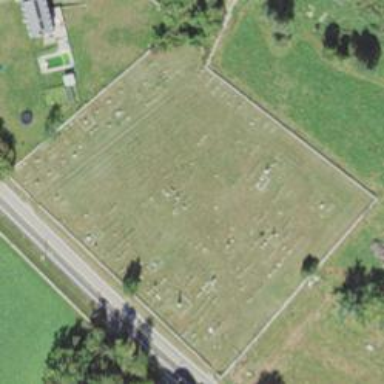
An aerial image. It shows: Cemetery area categorized as cemetery.